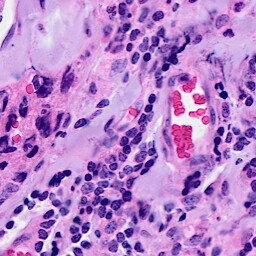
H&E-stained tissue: Breast